Question: Is it possible to tint the drawableLeft in an android button? I have a black drawable I'd like to tint white. I know how to achieve this with an image view (image on the left) but I want to do this with the default android button.

My source code:
'''
<Button android:layout_height="wrap_content"
android:layout_width="0dp"
android:layout_weight="1"
android:text="@string/drawer_quizzes"
android:backgroundTint="@color/md_light_green_500"
android:stateListAnimator="@null"
android:textColor="#fff"
android:textSize="12dp"
android:fontFamily="sans-serif"
android:drawableLeft="@drawable/ic_action_landscape"
android:gravity="left|center_vertical"
android:drawablePadding="8dp"
/>
'''
Is there any way to tint the button? Or is there a custom view method to achieve this effect?
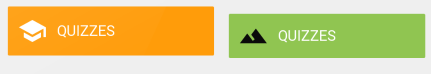
Answer: You can achieve coloring the drawableleft on a button with this method:
Step 1:
Create a drawable resource file with bitmap as parent element as shown below and name it
as 'ic_action_landscape.xml' under the drawable folder
'''
<?xml version="1.0" encoding="utf-8"?>
<bitmap xmlns:android="http://schemas.android.com/apk/res/android"
android:src="@android:drawable/ic_btn_speak_now"
android:tint="@color/white" />
'''
Step 2:
Create your Button control in your layout as below
'''
<Button
android:layout_width="wrap_content"
android:layout_height="wrap_content"
android:backgroundTint="@color/md_light_green_500"
android:drawableLeft="@drawable/ic_action_landscape"
android:drawablePadding="8dp"
android:fontFamily="sans-serif"
android:gravity="left|center_vertical"
android:stateListAnimator="@null"
android:text="@string/drawer_quizzes"
android:textColor="#fff"
android:textSize="12dp" />
'''
The button gets the drawable from the 'ic_action_landscape.xml' from the drawable folder instead of @android:drawable or drawable png(s).
Method 2:
Step 1:
You can even add the icon as a Action Bar and Tab icons with Foreground as Image
that can be imported from a custom location or a Clipart
Step 2:
Under Theme dropdown select Custom
Step 3:
Then select the color as #FFFFFF in the Foreground color selection.

Finally finish the wizard to add the image, then add the drawable as an image.